Question: I am trying to implement a residual layer for CNN (using caffe and python).
This is a simple block diagram for residual learning:

This is the code I've written:
'''
def res(self,bottom,args):
'residual layer'
rp = {'negative_slope': 0}
if len(args)!=6:
raise Exception('conv requires 6 arguments: ks, stride, pad, group, nout, bias')
ks, stride, pad, group, nout, bias = [int(x) for x in args]
wf = {}
bias = bool(bias)
cp = { 'kernel_size' : [1, ks],
'stride' : [1, stride],
'pad' : [0, pad],
'group' : group,
'num_output' : nout,
'bias_term' : bias,
'axis' : 1,
'weight_filler' : { 'type': 'xavier' },
'bias_filler' : { 'type': 'constant', 'value':0.0 },
}
# multipliers for learning rate and decay of weights and bias
p = [{'lr_mult':1, 'decay_mult':1}]
if bias:
p.append({'lr_mult':2, 'decay_mult':0})
myconv1 = L.Convolution(bottom, param=p, convolution_param=cp)
rconv1 = L.ReLU(myconv1, relu_param=rp, in_place=True)
cp2 = { 'kernel_size' : [1, ks],
'stride' : [1, stride],
'pad' : [0, pad+2],
'group' : group,
'num_output' : nout,
'bias_term' : bias,
'axis' : 1,
'weight_filler' : { 'type': 'xavier' },
'bias_filler' : { 'type': 'constant', 'value':0.0 },
}
myconv2 = L.Convolution(rconv1, param=p, convolution_param=cp2)
forSum = []
forSum.append(bottom)
forSum.append(myconv2)
ep = { 'operation' : 1 }
return L.Eltwise(*forSum, eltwise_param=ep)
'''
And this is the error I get for this architecture c:3:1:0:1:16:0 r mp:2:2 res:3:1:0:1:16:0 r mp:2:2 fc:20:0:
'''
python /afs/in2p3.fr/home/n/nhatami/sps/spectroML/src/python/makeSpectroNet.py -label label -n CNN_062 -bs 10 res/2048_1e5_0.00_s/CNN_062_bs10/CNN_062_tmp/CNN_062 data/2048_1e5_0.00/2048_1e5_0.00_s c:3:1:0:1:16:0 cr mp:2:2 res:3:1:0:1:16:0 cr mp:2:2 fc:20:0
Namespace(batchSize=10, droot='data/2048_1e5_0.00/2048_1e5_0.00_s', label='label', layers=['c:3:1:0:1:16:0', 'cr', 'mp:2:2', 'res:3:1:0:1:16:0', 'cr', 'mp:2:2', 'fc:20:0'], name='CNN_062', oroot='res/2048_1e5_0.00_s/CNN_062_bs10/CNN_062_tmp/CNN_062')
data/2048_1e5_0.00/2048_1e5_0.00_s data/2048_1e5_0.00/2048_1e5_0.00_s_train_list.txt data/2048_1e5_0.00/2048_1e5_0.00_s_val_list.txt
WARNING: Logging before InitGoogleLogging() is written to STDERR
I0208 18:00:05.9<PHONE> upgrade_proto.cpp:67] Attempting to upgrade input file specified using deprecated input fields: res/2048_1e5_0.00_s/CNN_062_bs10/CNN_062_tmp/CNN_062_deploy.txt
I0208 18:00:05.9<PHONE> upgrade_proto.cpp:70] Successfully upgraded file specified using deprecated input fields.
W0208 18:00:05.9<PHONE> upgrade_proto.cpp:72] Note that future Caffe releases will only support input layers and not input fields.
I0208 18:00:06.3<PHONE> net.cpp:51] Initializing net from parameters:
name: "CNN_062"
state {
phase: TEST
level: 0
}
layer {
name: "input"
type: "Input"
top: "data"
input_param {
shape {
dim: 1
dim: 2
dim: 1
dim: 2048
}
}
}
layer {
name: "conv1"
type: "Convolution"
bottom: "data"
top: "conv1"
param {
lr_mult: 1
decay_mult: 1
}
convolution_param {
num_output: 16
bias_term: false
pad: 0
pad: 0
kernel_size: 1
kernel_size: 3
group: 1
stride: 1
stride: 1
weight_filler {
type: "xavier"
}
bias_filler {
type: "constant"
value: 0
}
axis: 1
}
}
layer {
name: "Scale1"
type: "Scale"
bottom: "conv1"
top: "Scale1"
param {
lr_mult: 0
decay_mult: 0
}
scale_param {
filler {
type: "constant"
value: -1
}
}
}
layer {
name: "ReLU1"
type: "ReLU"
bottom: "Scale1"
top: "ReLU1"
relu_param {
negative_slope: 0
}
}
layer {
name: "Scale2"
type: "Scale"
bottom: "ReLU1"
top: "Scale2"
param {
lr_mult: 0
decay_mult: 0
}
scale_param {
filler {
type: "constant"
value: -1
}
}
}
layer {
name: "ReLU2"
type: "ReLU"
bottom: "conv1"
top: "ReLU2"
relu_param {
negative_slope: 0
}
}
layer {
name: "crelu1"
type: "Concat"
bottom: "Scale2"
bottom: "ReLU2"
top: "crelu1"
}
layer {
name: "maxPool1"
type: "Pooling"
bottom: "crelu1"
top: "maxPool1"
pooling_param {
pool: MAX
kernel_h: 1
kernel_w: 2
stride_h: 1
stride_w: 2
pad_h: 0
pad_w: 0
}
}
layer {
name: "Convolution1"
type: "Convolution"
bottom: "maxPool1"
top: "Convolution1"
param {
lr_mult: 1
decay_mult: 1
}
convolution_param {
num_output: 16
bias_term: false
pad: 0
pad: 0
kernel_size: 1
kernel_size: 3
group: 1
stride: 1
stride: 1
weight_filler {
type: "xavier"
}
bias_filler {
type: "constant"
value: 0
}
axis: 1
}
}
layer {
name: "ReLU3"
type: "ReLU"
bottom: "Convolution1"
top: "Convolution1"
relu_param {
negative_slope: 0
}
}
layer {
name: "Convolution2"
type: "Convolution"
bottom: "Convolution1"
top: "Convolution2"
param {
lr_mult: 1
decay_mult: 1
}
convolution_param {
num_output: 16
bias_term: false
pad: 0
pad: 2
kernel_size: 1
kernel_size: 3
group: 1
stride: 1
stride: 1
weight_filler {
type: "xavier"
}
bias_filler {
type: "constant"
value: 0
}
axis: 1
}
}
layer {
name: "res1"
type: "Eltwise"
bottom: "maxPool1"
bottom: "Convolution2"
top: "res1"
eltwise_param {
operation: SUM
}
}
layer {
name: "Scale3"
type: "Scale"
bottom: "res1"
top: "Scale3"
param {
lr_mult: 0
decay_mult: 0
}
scale_param {
filler {
type: "constant"
value: -1
}
}
}
layer {
name: "ReLU4"
type: "ReLU"
bottom: "Scale3"
top: "ReLU4"
relu_param {
negative_slope: 0
}
}
layer {
name: "Scale4"
type: "Scale"
bottom: "ReLU4"
top: "Scale4"
param {
lr_mult: 0
decay_mult: 0
}
scale_param {
filler {
type: "constant"
value: -1
}
}
}
layer {
name: "ReLU5"
type: "ReLU"
bottom: "res1"
top: "ReLU5"
relu_param {
negative_slope: 0
}
}
layer {
name: "crelu2"
type: "Concat"
bottom: "Scale4"
bottom: "ReLU5"
top: "crelu2"
}
layer {
name: "maxPool2"
type: "Pooling"
bottom: "crelu2"
top: "maxPool2"
pooling_param {
pool: MAX
kernel_h: 1
kernel_w: 2
stride_h: 1
stride_w: 2
pad_h: 0
pad_w: 0
}
}
layer {
name: "ampl"
type: "InnerProduct"
bottom: "maxPool2"
top: "ampl"
param {
lr_mult: 1
decay_mult: 1
}
inner_product_param {
num_output: 20
bias_term: false
weight_filler {
type: "gaussian"
std: 0.01
}
bias_filler {
type: "constant"
value: 0.2
}
}
}
I0208 18:00:06.3<PHONE> layer_factory.hpp:77] Creating layer input
I0208 18:00:06.3<PHONE> net.cpp:84] Creating Layer input
I0208 18:00:06.3<PHONE> net.cpp:380] input -> data
I0208 18:00:06.3<PHONE> net.cpp:122] Setting up input
I0208 18:00:06.3<PHONE> net.cpp:129] Top shape: 1 2 1 2048 (4096)
I0208 18:00:06.3<PHONE> net.cpp:137] Memory required for data: 16384
I0208 18:00:06.3<PHONE> layer_factory.hpp:77] Creating layer conv1
I0208 18:00:06.3<PHONE> net.cpp:84] Creating Layer conv1
I0208 18:00:06.3<PHONE> net.cpp:406] conv1 <- data
I0208 18:00:I0208 18:00:06.3<PHONE> net.cpp:380] conv1_conv1_0_split -> conv1_conv1_0_split_1
I0208 18:00:06.3<PHONE> net.cpp:122] Setting up conv1_conv1_0_split
I0208 18:00:06.3<PHONE> net.cpp:129] Top shape: 1 16 1 2046 (32736)
I0208 18:00:06.3<PHONE> net.cpp:129] Top shape: 1 16 1 2046 (32736)
I0208 18:00:06.3<PHONE> net.cpp:137] Memory required for data: 409216
I0208 18:00:06.3<PHONE> layer_factory.hpp:77] Creating layer Scale1
I0208 18:00:06.3<PHONE> net.cpp:84] Creating Layer Scale1
I0208 18:00:06.3<PHONE> net.cpp:406] Scale1 <- conv1_conv1_0_split_0
I0208 18:00:06.3<PHONE> net.cpp:380] Scale1 -> Scale1
I0208 18:00:06.3<PHONE> net.cpp:122] Setting up Scale1
I0208 18:00:06.3<PHONE> net.cpp:129] Top shape: 1 16 1 2046 (32736)
I0208 18:00:06.3<PHONE> net.cpp:137] Memory required for data: 540160
I0208 18:00:06.3<PHONE> layer_factory.hpp:77] Creating layer ReLU1
I0208 18:00:06.3<PHONE> net.cpp:84] Creating Layer ReLU1
I0208 18:00:06.3<PHONE> net.cpp:406] ReLU1 <- Scale1
I0208 18:00:06.3<PHONE> net.cpp:380] ReLU1 -> ReLU1
I0208 18:00:06.3<PHONE> net.cpp:122] Setting up ReLU1
I0208 18:00:06.3<PHONE> net.cpp:129] Top shape: 1 16 1 2046 (32736)
I0208 18:00:06.3<PHONE> net.cpp:137] Memory required for data: 671104
I0208 18:00:06.3<PHONE> layer_factory.hpp:77] Creating layer Scale2
I0208 18:00:06.3<PHONE> net.cpp:84] Creating Layer Scale2
I0208 18:00:06.3<PHONE> net.cpp:406] Scale2 <- ReLU1
I0208 18:00:06.3<PHONE> net.cpp:380] Scale2 -> Scale2
I0208 18:00:06.3<PHONE> net.cpp:122] Setting up Scale2
I0208 18:00:06.3<PHONE> net.cpp:129] Top shape: 1 16 1 2046 (32736)
I0208 18:00:06.3<PHONE> net.cpp:137] Memory required for data: 802048
I0208 18:00:06.3<PHONE> layer_factory.hpp:77] Creating layer ReLU2
I0208 18:00:06.3<PHONE> net.cpp:84] Creating Layer ReLU2
I0208 18:00:06.3<PHONE> net.cpp:406] ReLU2 <- conv1_conv1_0_split_1
I0208 18:00:06.3<PHONE> net.cpp:380] ReLU2 -> ReLU2
I0208 18:00:06.3<PHONE> net.cpp:122] Setting up ReLU2
I0208 18:00:06.3<PHONE> net.cpp:129] Top shape: 1 16 1 2046 (32736)
I0208 18:00:06.3<PHONE> net.cpp:137] Memory required for data: 932992
I0208 18:00:06.3<PHONE> layer_factory.hpp:77] Creating layer crelu1
I0208 18:00:06.3<PHONE> net.cpp:84] Creating Layer crelu1
I0208 18:00:06.3<PHONE> net.cpp:406] crelu1 <- Scale2
I0208 18:00:06.3<PHONE> net.cpp:406] crelu1 <- ReLU2
I0208 18:00:06.3<PHONE> net.cpp:380] crelu1 -> crelu1
I0208 18:00:06.3<PHONE> net.cpp:122] Setting up crelu1
I0208 18:00:06.3<PHONE> net.cpp:129] Top shape: 1 32 1 2046 (65472)
I0208 18:00:06.3<PHONE> net.cpp:137] Memory required for data: <PHONE>
I0208 18:00:06.3<PHONE> layer_factory.hpp:77] Creating layer maxPool1
I0208 18:00:06.3<PHONE> net.cpp:84] Creating Layer maxPool1
I0208 18:00:06.3<PHONE> net.cpp:406] maxPool1 <- crelu1
I0208 18:00:06.3<PHONE> net.cpp:380] maxPool1 -> maxPool1
I0208 18:00:06.3<PHONE> net.cpp:122] Setting up maxPool1
I0208 18:00:06.3<PHONE> net.cpp:129] Top shape: 1 32 1 1023 (32736)
I0208 18:00:06.3<PHONE> net.cpp:137] Memory required for data: <PHONE>
I0208 18:00:06.3<PHONE> layer_factory.hpp:77] Creating layer maxPool1_maxPool1_0_split
I0208 18:00:06.3<PHONE> net.cpp:84] Creating Layer maxPool1_maxPool1_0_split
I0208 18:00:06.3<PHONE> net.cpp:406] maxPool1_maxPool1_0_split <- maxPool1
I0208 18:00:06.3<PHONE> net.cpp:380] maxPool1_maxPool1_0_split -> maxPool1_maxPool1_0_split_0
I0208 18:00:06.3<PHONE> net.cpp:380] maxPool1_maxPool1_0_split -> maxPool1_maxPool1_0_split_1
I0208 18:00:06.3<PHONE> net.cpp:122] Setting up maxPool1_maxPool1_0_split
I0208 18:00:06.3<PHONE> net.cpp:129] Top shape: 1 32 1 1023 (32736)
I0208 18:00:06.3<PHONE> net.cpp:129] Top shape: 1 32 1 1023 (32736)
I0208 18:00:06.3<PHONE> net.cpp:137] Memory required for data: <PHONE>
I0208 18:00:06.3<PHONE> layer_factory.hpp:77] Creating layer Convolution1
I0208 18:00:06.3<PHONE> net.cpp:84] Creating Layer Convolution1
I0208 18:00:06.3<PHONE> net.cpp:406] Convolution1 <- maxPool1_maxPool1_0_split_0
I0208 18:00:06.3<PHONE> net.cpp:380] Convolution1 -> Convolution1
I0208 18:00:06.3<PHONE> net.cpp:122] Setting up Convolution1
I0208 18:00:06.3<PHONE> net.cpp:129] Top shape: 1 16 1 1021 (16336)
I0208 18:00:06.3<PHONE> net.cpp:137] Memory required for data: <PHONE>
I0208 18:00:06.3<PHONE> layer_factory.hpp:77] Creating layer ReLU3
I0208 18:00:06.3<PHONE> net.cpp:84] Creating Layer ReLU3
I0208 18:00:06.3<PHONE> net.cpp:406] ReLU3 <- Convolution1
I0208 18:00:06.3<PHONE> net.cpp:367] ReLU3 -> Convolution1 (in-place)
I0208 18:00:06.3<PHONE> net.cpp:122] Setting up ReLU3
I0208 18:00:06.3<PHONE> net.cpp:129] Top shape: 1 16 1 1021 (16336)
I0208 18:00:06.3<PHONE> net.cpp:137] Memory required for data: <PHONE>
I0208 18:00:06.3<PHONE> layer_factory.hpp:77] Creating layer Convolution2
I0208 18:00:06.3<PHONE> net.cpp:84] Creating Layer Convolution2
I0208 18:00:06.3<PHONE> net.cpp:406] Convolution2 <- Convolution1
I0208 18:00:06.3<PHONE> net.cpp:380] Convolution2 -> Convolution2
I0208 18:00:06.3<PHONE> net.cpp:122] Setting up Convolution2
I0208 18:00:06.3<PHONE> net.cpp:129] Top shape: 1 16 1 1023 (16368)
I0208 18:00:06.3<PHONE> net.cpp:137] Memory required for data: <PHONE>
I0208 18:00:06.3<PHONE> layer_factory.hpp:77] Creating layer res1
I0208 18:00:06.3<PHONE> net.cpp:84] Creating Layer res1
I0208 18:00:06.3<PHONE> net.cpp:406] res1 <- maxPool1_maxPool1_0_split_1
I0208 18:00:06.3<PHONE> net.cpp:406] res1 <- Convolution2
I0208 18:00:06.3<PHONE> net.cpp:380] res1 -> res1
F0208 18:00:06.3<PHONE> eltwise_layer.cpp:34] Check failed: bottom[0]->shape() == bottom[i]->shape() bottom[0]: 1 32 1 1023 (32736), bottom[1]: 1 16 1 1023 (16368)
*** Check failure stack trace: ***
336,1 63%
71,1 5%
'''
I would really appreciate your help!
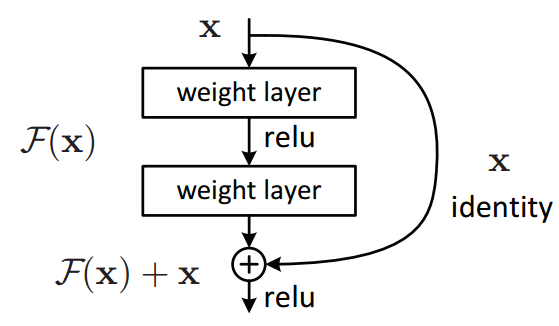
Answer: The tricky thing about residual blocks is that 'x' and 'F(x)' must have the same shape, otherwise you cannot sum them up: 'x + F(x)'.
In your example it seems like 'x' has dimension '32' while 'F(x)' has dimension 16.
It is common practice to place a 1x1 conv layer on the residual link in cases where the dimensions of 'F(x)' are different from the dimensions of 'x':
- when 'stride!=1' (spatial dimension different)
- when changing the number of channels (usually in a new "block" in resnet)